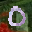
Label: 0